Question: Can someone please tell me why I keep on getting the error shown in the image each time I attempt to create a NIC with Powershell in Azure?

Thank you
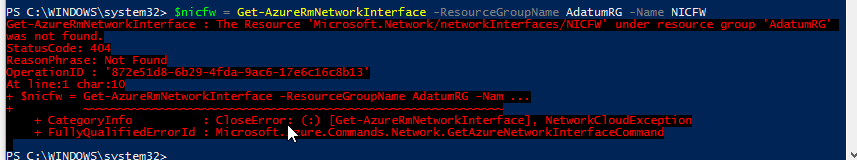
Answer: You are not creating a Network Interface, instead, you are trying to get one that does not exist. To create a NIC, use the following procedures:
'''
# Get the Virtual Network
$VNET = Get-AzureRmVirtualNetwork -Name 'Demo-vnet' -ResourceGroupName 'Demo'
# Get the Subnet Id
$SubnetID = (Get-AzureRmVirtualNetworkSubnetConfig -Name 'default' -VirtualNetwork $VNET).Id
# Create the Network Interface
New-AzureRmNetworkInterface -Name "NICFW" -ResourceGroupName "AdatumRG" -Location "East Us" -SubnetId $SubnetID
'''
Change variables accordingly and make sure -Location parameter matches your VNet location.